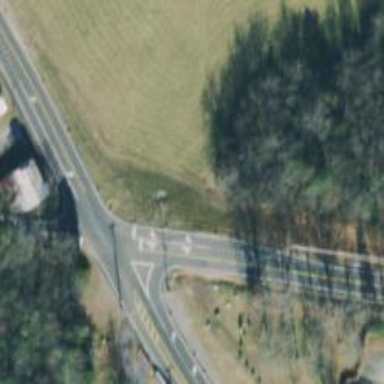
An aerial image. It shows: Road with stop sign.